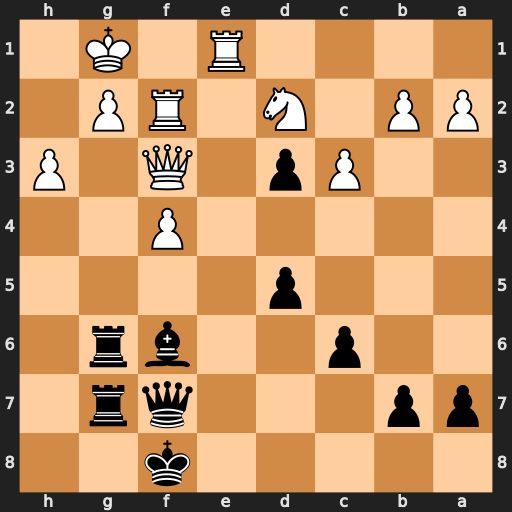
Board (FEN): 5k2/pp3qr1/2p2br1/3p4/5P2/2Pp1Q1P/PP1N1RP1/4R1K1
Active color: b
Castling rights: -
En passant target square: -
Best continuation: Rg3 Qxg3 Rxg3